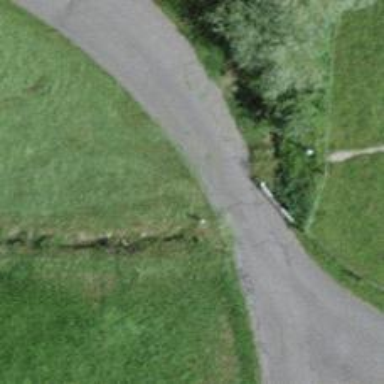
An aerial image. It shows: Culvert tunnel.